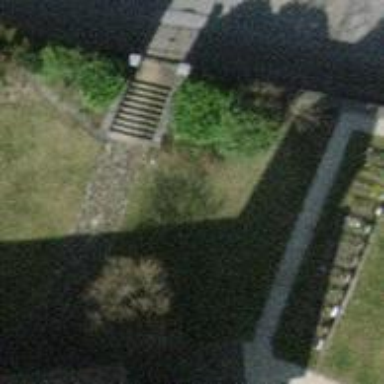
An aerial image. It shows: Set of concrete steps.